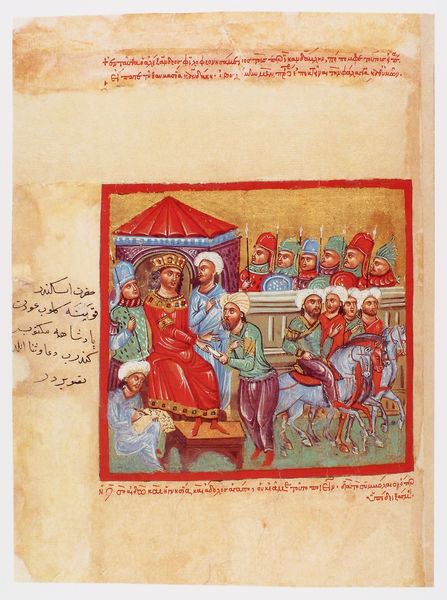
Titel: Der griechische Alexanderroman
Institution: Venedig, Hellenic Institute Codex Gr. 5
Schlagwörter: blau, weiß, grün, bunt, männer, zeichen, rot, malerei, hose, bibel, diener, rahmen, wache, krone, pferd, pferde, reiter, schrift, farbe, lila, hocker, schlacht, könig, soldaten, thron, schriftzeichen, schild, buch, orient, rechteck, seite, illustration, schilder, text, soldat, herrscher, fußbank, ritter, buchseite, arabisch, mittelalter, krieger, baldachin, lanzen, schriftrolle, speer, speere, schreiber, turban, miniatur, wachen, goldgrund, purpur, zelt, lager, schilde, berater, sperr, buchmalerei, pfed, codex, rod, buchkunst, arabsich, alexanderroman, arabisc